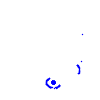
Particle: pion